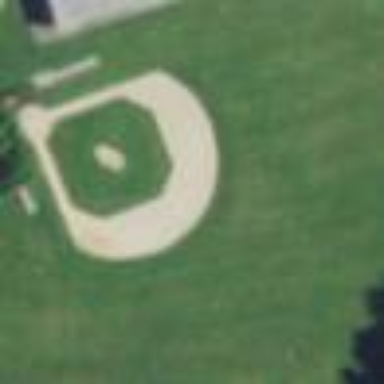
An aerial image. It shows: Baseball pitch for leisure and sports activities.